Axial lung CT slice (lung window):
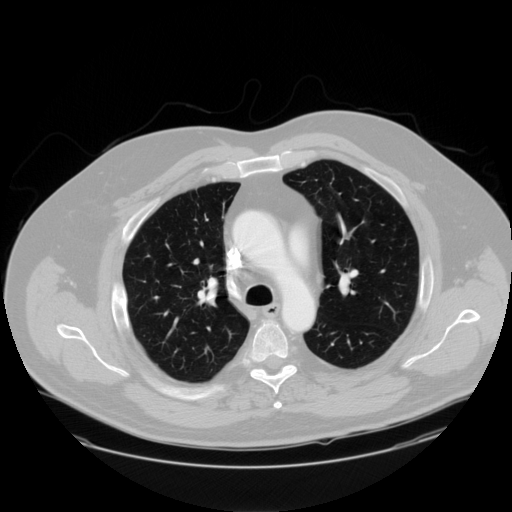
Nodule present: no